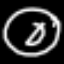
Label: donut